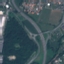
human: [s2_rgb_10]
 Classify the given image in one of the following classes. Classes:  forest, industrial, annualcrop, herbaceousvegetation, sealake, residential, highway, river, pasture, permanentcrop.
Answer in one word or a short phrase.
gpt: Highway